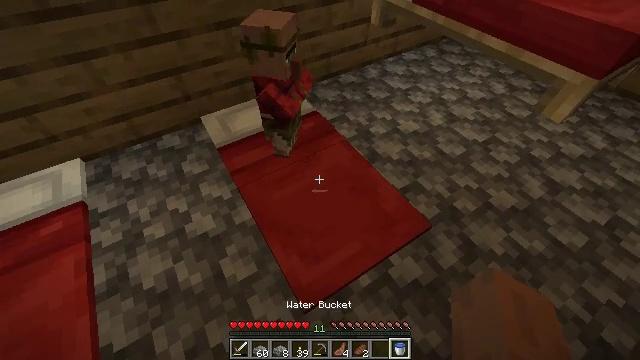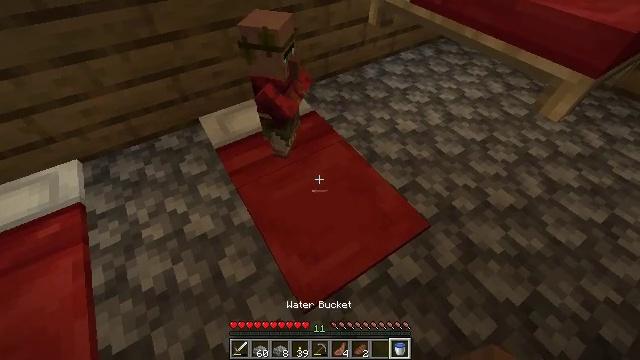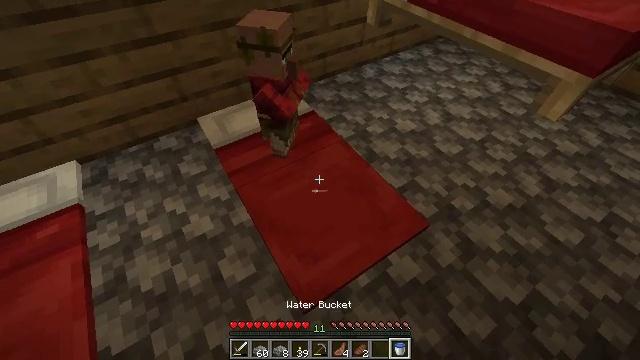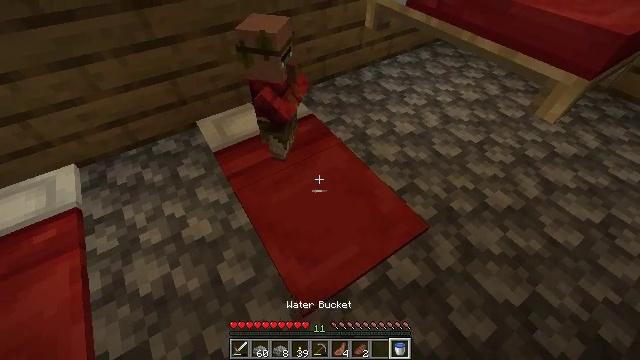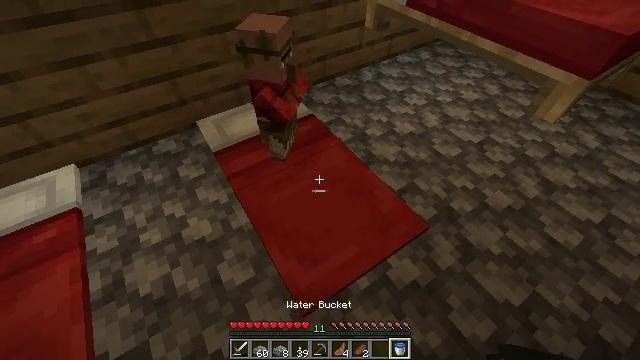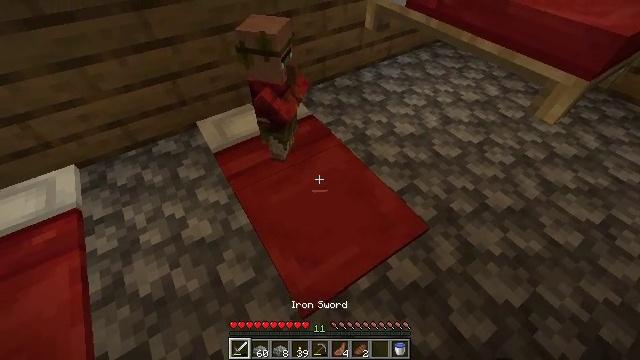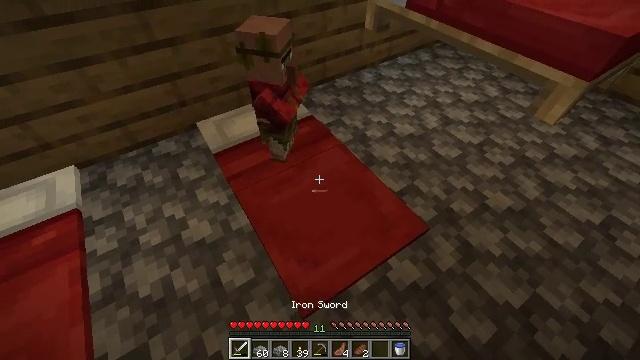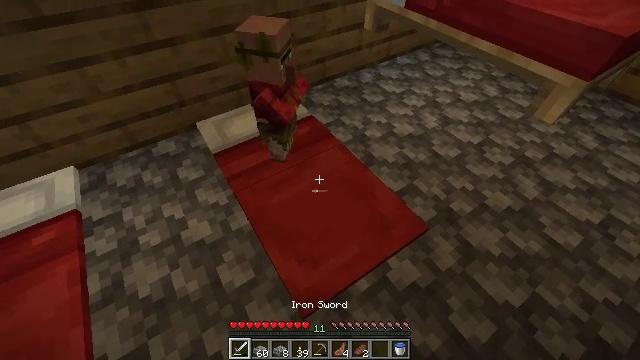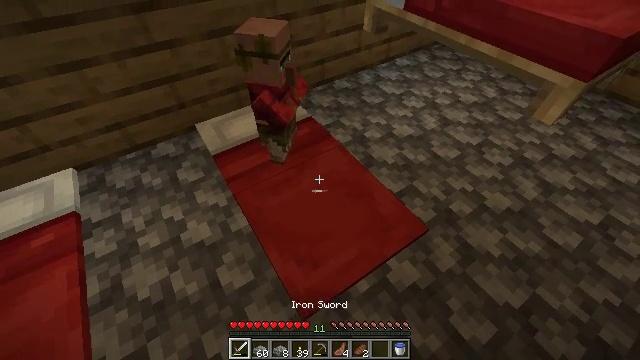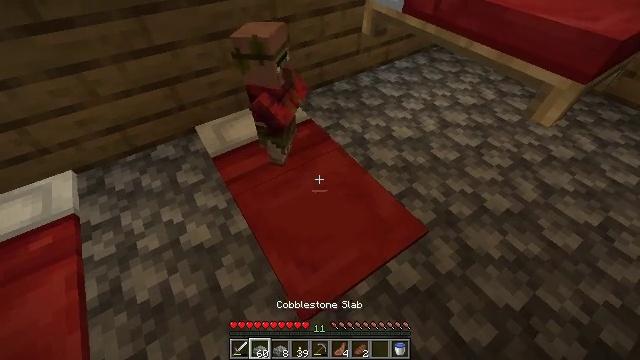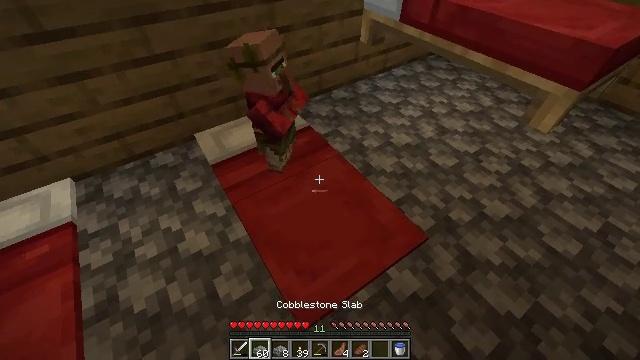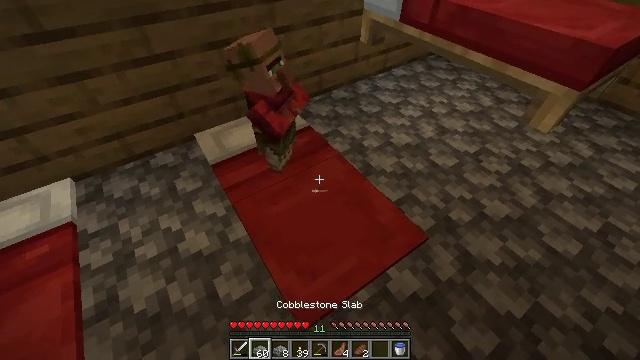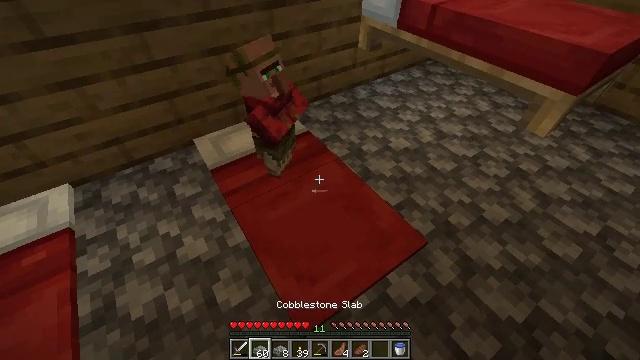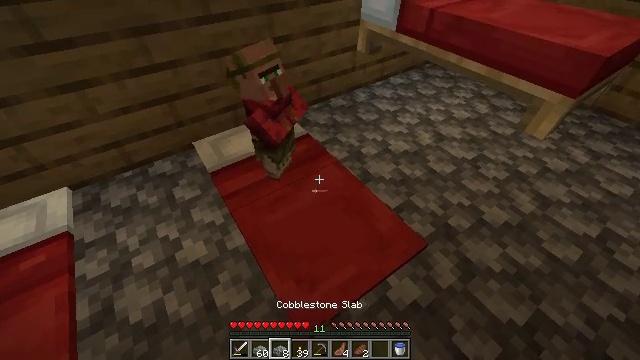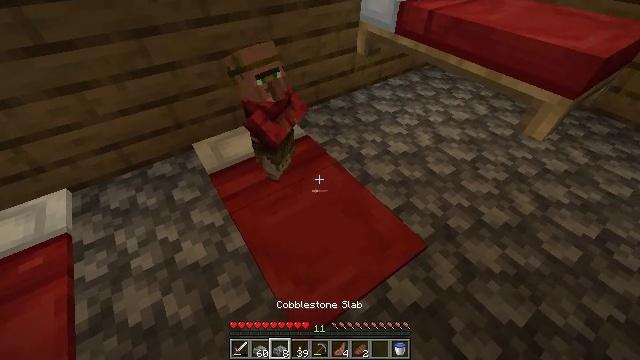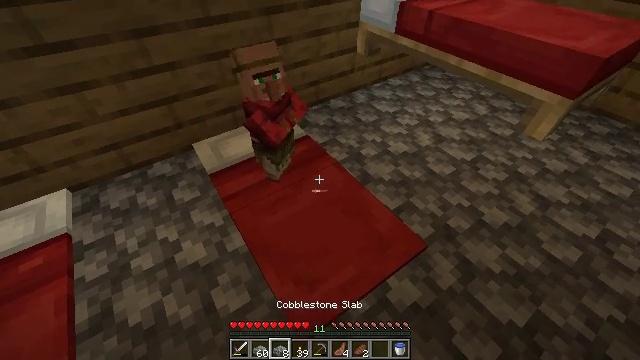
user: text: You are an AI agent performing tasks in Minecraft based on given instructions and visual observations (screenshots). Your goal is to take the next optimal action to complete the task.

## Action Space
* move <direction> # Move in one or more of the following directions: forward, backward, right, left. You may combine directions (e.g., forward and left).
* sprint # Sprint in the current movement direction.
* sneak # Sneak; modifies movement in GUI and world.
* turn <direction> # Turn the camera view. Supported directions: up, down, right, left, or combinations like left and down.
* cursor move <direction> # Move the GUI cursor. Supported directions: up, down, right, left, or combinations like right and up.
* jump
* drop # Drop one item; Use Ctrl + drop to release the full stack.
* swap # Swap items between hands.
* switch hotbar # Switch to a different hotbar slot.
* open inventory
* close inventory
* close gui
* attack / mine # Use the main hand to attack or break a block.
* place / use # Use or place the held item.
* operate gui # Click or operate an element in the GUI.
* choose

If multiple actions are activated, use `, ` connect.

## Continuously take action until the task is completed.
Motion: motion action
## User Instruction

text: Mine the red bed from the ground.
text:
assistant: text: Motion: no_op
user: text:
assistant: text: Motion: no_op
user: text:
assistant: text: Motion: no_op
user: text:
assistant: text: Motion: no_op
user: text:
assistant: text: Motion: no_op
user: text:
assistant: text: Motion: no_op
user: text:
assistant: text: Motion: no_op
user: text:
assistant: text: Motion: no_op
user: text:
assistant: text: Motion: no_op
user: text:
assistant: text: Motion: turn up
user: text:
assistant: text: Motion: no_op
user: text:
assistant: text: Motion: turn up
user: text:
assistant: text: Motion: no_op
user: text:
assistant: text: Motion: no_op
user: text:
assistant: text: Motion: no_op
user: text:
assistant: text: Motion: no_op
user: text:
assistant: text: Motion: no_op
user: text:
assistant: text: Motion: no_op
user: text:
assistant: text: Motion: no_op
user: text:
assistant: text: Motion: no_op
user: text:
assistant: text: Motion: no_op
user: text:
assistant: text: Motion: no_op
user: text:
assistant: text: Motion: no_op
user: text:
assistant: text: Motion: no_op
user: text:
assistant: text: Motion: no_op
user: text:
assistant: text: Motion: no_op
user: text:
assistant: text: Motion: no_op
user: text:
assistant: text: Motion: turn left
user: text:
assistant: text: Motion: turn left and down
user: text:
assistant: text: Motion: turn down